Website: macys
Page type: account-selection
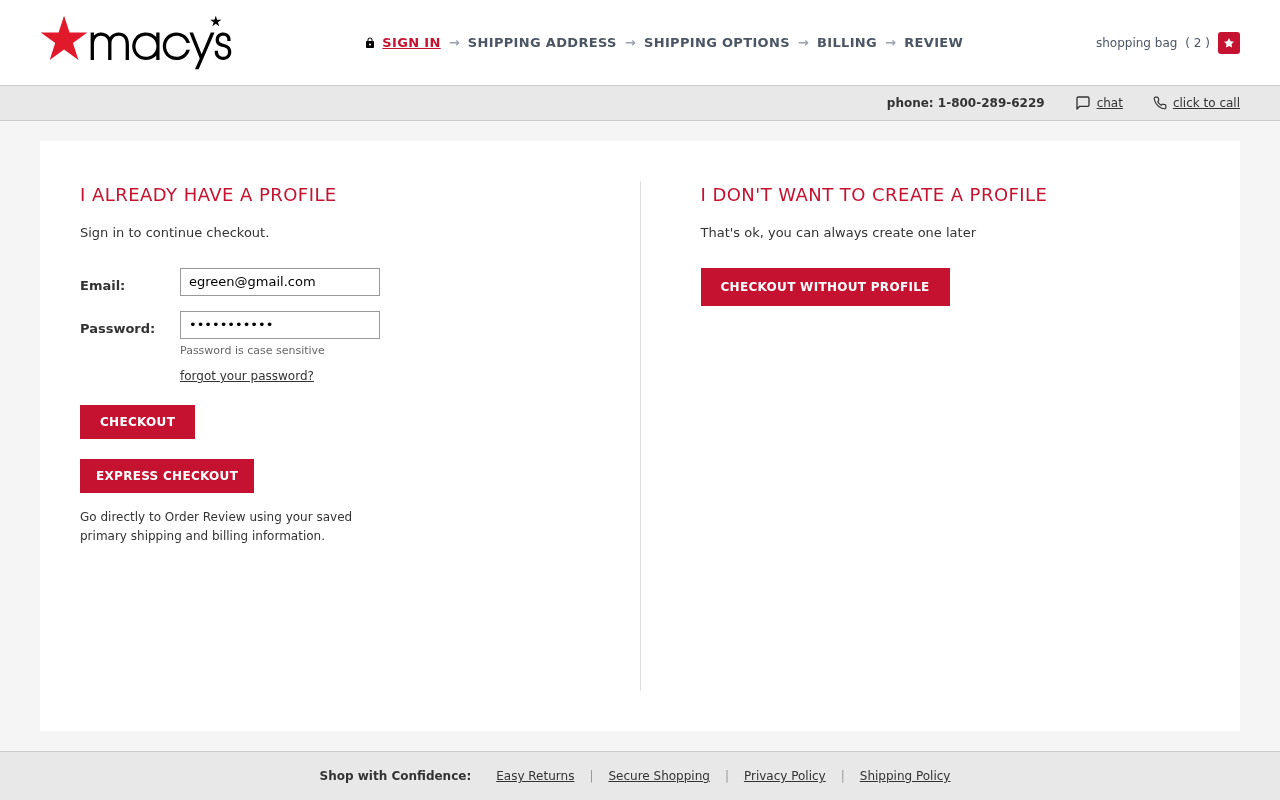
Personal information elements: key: PII_EMAIL
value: egreen@gmail.com
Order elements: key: ORDER_NUM_ITEMS
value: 2